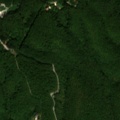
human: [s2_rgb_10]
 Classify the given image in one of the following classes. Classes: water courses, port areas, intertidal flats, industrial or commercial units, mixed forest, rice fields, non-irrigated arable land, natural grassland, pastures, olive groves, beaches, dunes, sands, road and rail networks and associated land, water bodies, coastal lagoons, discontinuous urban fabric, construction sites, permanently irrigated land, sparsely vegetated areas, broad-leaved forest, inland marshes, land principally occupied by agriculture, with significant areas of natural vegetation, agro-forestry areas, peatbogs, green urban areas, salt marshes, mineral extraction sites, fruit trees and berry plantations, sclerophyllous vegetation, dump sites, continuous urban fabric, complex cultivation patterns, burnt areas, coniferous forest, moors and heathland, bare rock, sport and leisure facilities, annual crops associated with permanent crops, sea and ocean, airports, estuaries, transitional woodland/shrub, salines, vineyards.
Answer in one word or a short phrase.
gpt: land principally occupied by agriculture, with significant areas of natural vegetation, broad-leaved forest, mixed forest